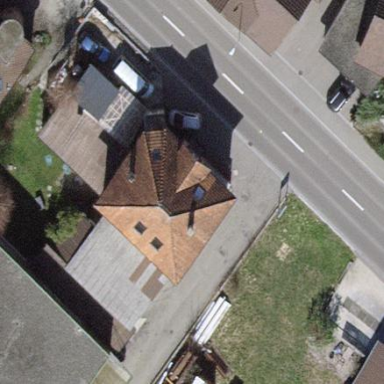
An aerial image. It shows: Detached building with hipped roof shape.